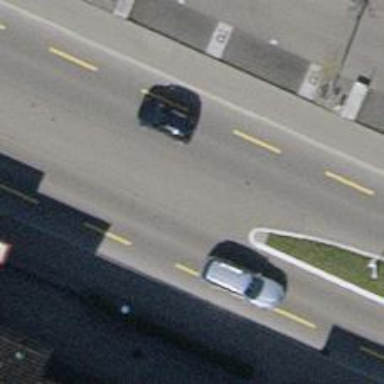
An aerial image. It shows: Tertiary road with asphalt surface. There is separate sidewalk along the road.